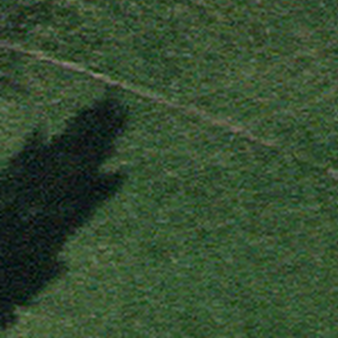
Label: other